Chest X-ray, AP view. Patient: 33 years old, sex M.
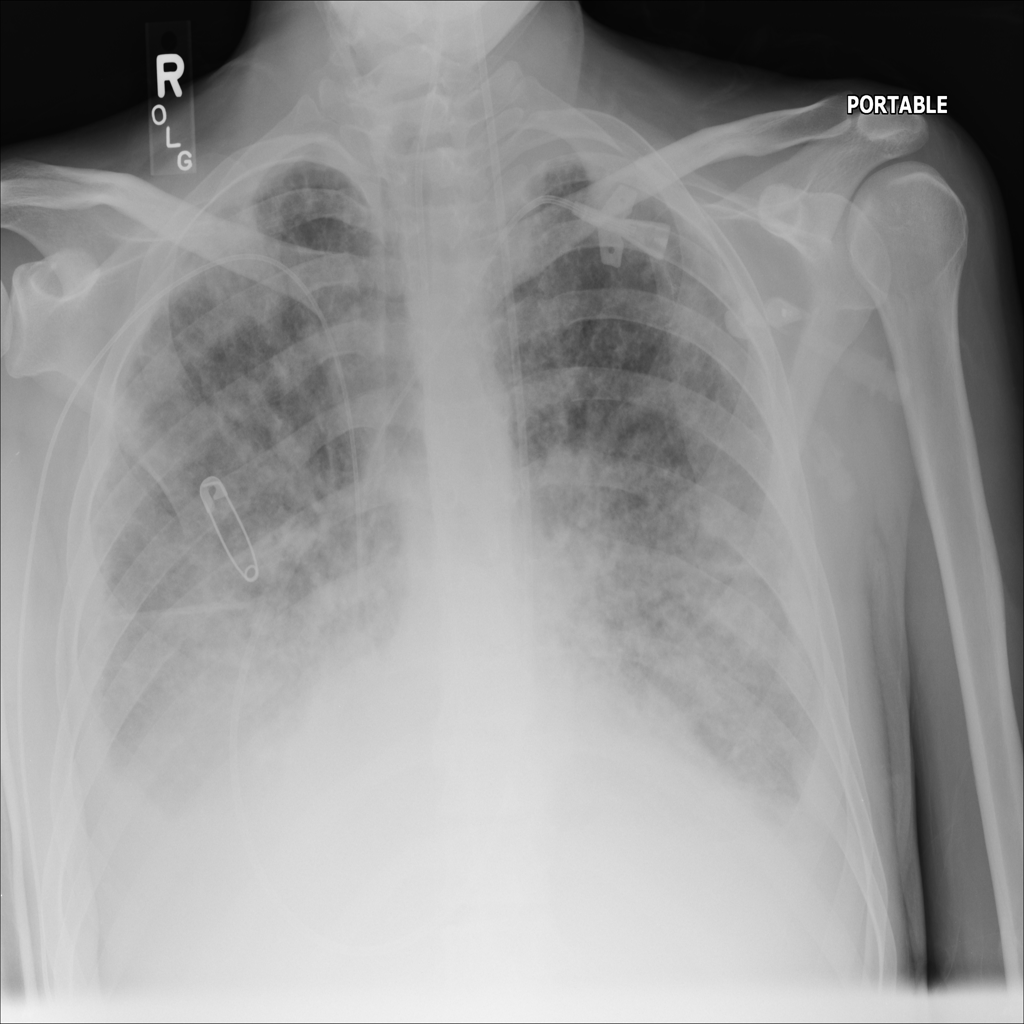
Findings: Effusion